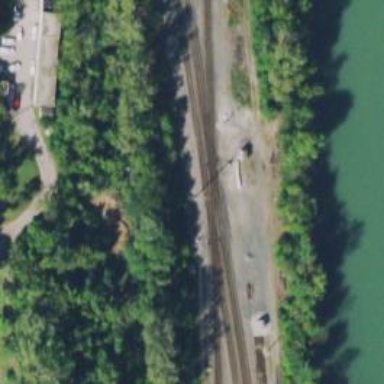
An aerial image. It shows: Railway crossing.